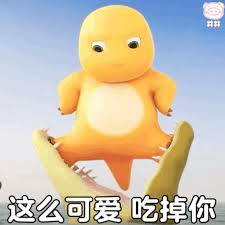
Label: nailong